Question: i want to get all the channel from the module 'Featuring channel' of a YouTube channel ,with the API V3 of YouTube
I post a picture, you can see what is the module 'Featuring channel'

This is the module with all the YouTube channel.
I want to get this with the api but i can't find the information in the API.
<URL>
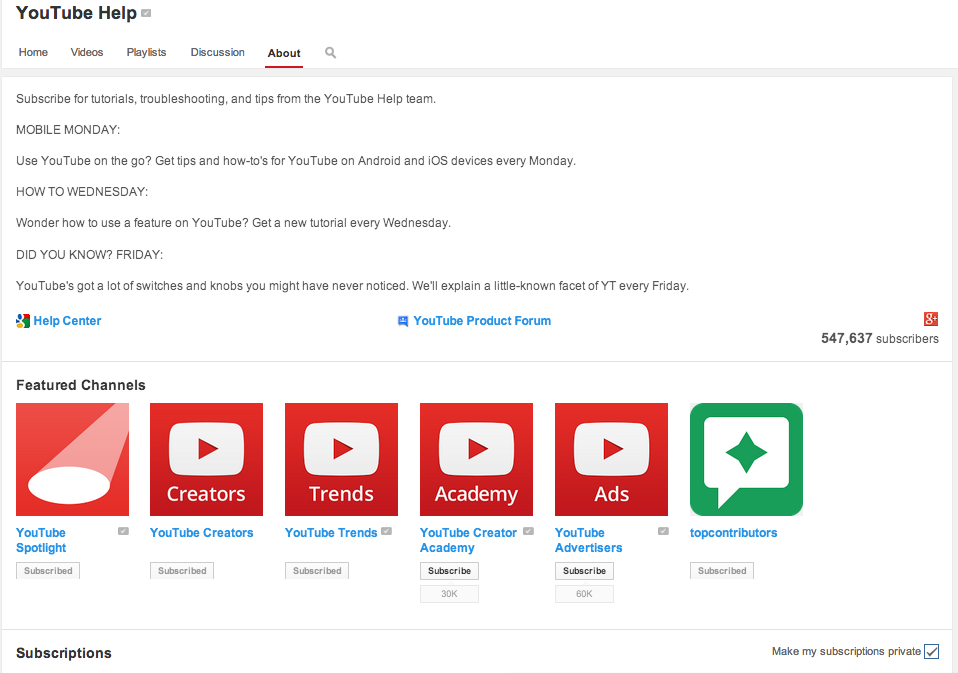
Answer: I finally found a solution with YouTube API V3 !
If you check the documentation of <URL> you can see the parameter :
The featured channels are in the brandingSettings results. All you need is the id for the YouTube channel, not the username. I made a tool to find the YouTube with the name.
<URL>
For example, the channel is : -> id :
So with this ID and the part : brandingSettings you are able to find the featured channels.
An exemple with <URL>
The result :
'''
"brandingSettings": {
"channel": {
"title": "YouTube Help",
"description": "Subscribe for tutorials, troubleshooting, and tips from the YouTube Help team! Check out the links below for more help.",
"keywords": "youtube help tutorials "youtube help" Hilfe Ayuda Aide herupu doum Ajuda",
"moderateComments": true,
"showRelatedChannels": true,
"showBrowseView": true,
"featuredChannelsTitle": "Featured Channels",
"featuredChannelsUrls": [
"UCBR8-60-B28hp2BmDPdntcQ",
"UCUZHFZ9jIKrLroW8LcyJEQQ",
"UCeNZlh03MyUkjRlLFpVQxsg",
"UCkRfArvrzheW2E7b6SVT7vQ",
"UCEN58iXQg82TXgsDCjWqIkg",
"UCgNxLruwXS9fJNPztu5AVQA"
],
"unsubscribedTrailer": "MjHDKJuPjLs",
"profileColor": "#000000"
},
'''
If you check the table : 'featuredChannelsUrls'
Each id is corresponding to a featured channel. Use the API V3 to find the name of the channels associate.